I will show an image sequence of human cooking. I have annotated the images with numbered circles. Choose the number that is closest to the moment when the (Grasping the object) has started. You are a five-time world champion in this game. Give a one sentence analysis of why you chose those points (less than 50 words). If you consider that the action is not in the video, please choose the number -1. Provide your answer at the end in a json file of this format: {"points": []}
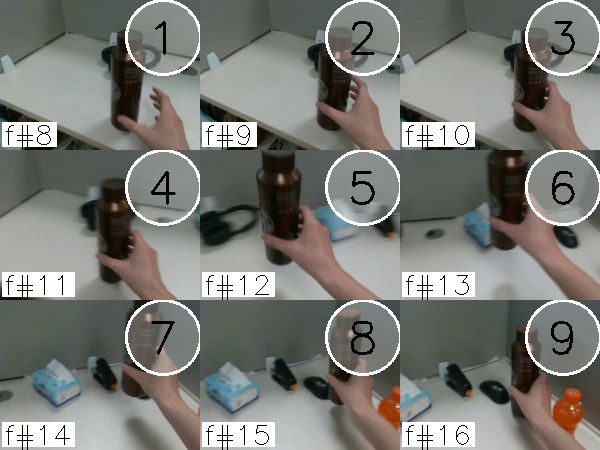
Frame 3 shows the clearest moment of hand-object contact.
{"points": [3]}